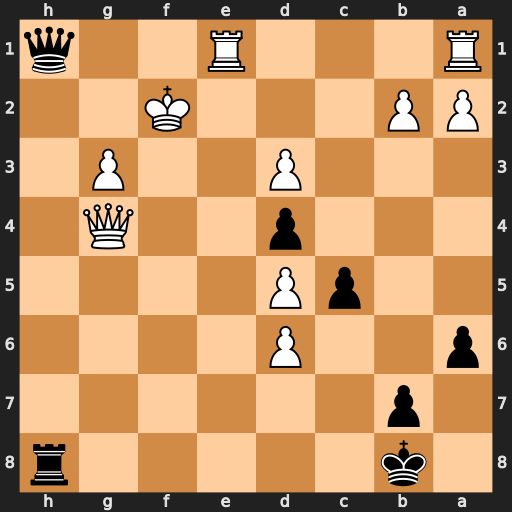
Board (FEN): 1k5r/1p6/p2P4/2pP4/3p2Q1/3P2P1/PP3K2/R3R2q
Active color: b
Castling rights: -
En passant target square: -
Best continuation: Rh2#